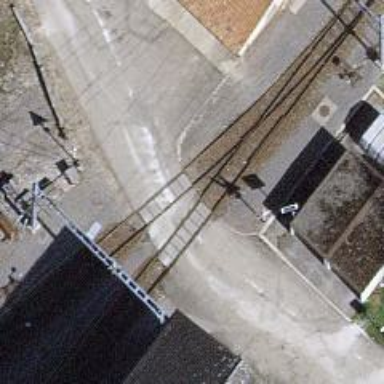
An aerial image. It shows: Narrow-gauge railway in service yard. The railway is electrified with contact line.